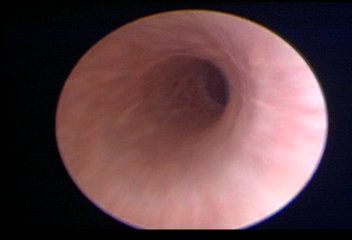
Modality: WLC
Class: Normal mucosa
Bladder cancer association: No